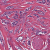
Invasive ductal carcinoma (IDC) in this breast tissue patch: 1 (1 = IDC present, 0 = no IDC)